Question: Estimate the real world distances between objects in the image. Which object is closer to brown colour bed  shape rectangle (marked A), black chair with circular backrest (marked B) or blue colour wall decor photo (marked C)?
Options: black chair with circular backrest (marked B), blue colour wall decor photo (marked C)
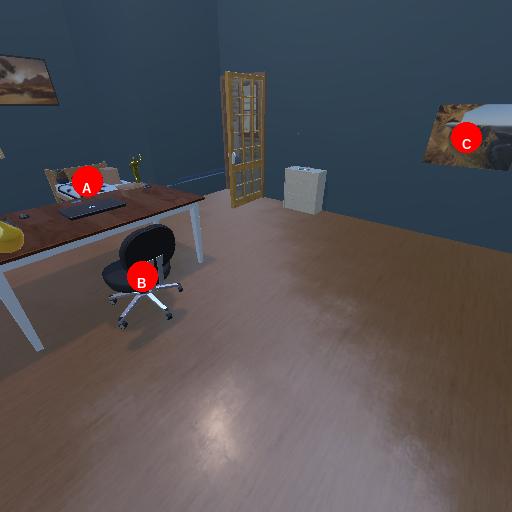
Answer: black chair with circular backrest (marked B)